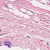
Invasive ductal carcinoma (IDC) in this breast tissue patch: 1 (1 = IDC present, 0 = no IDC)